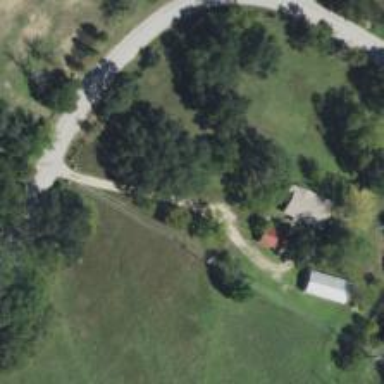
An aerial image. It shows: Driveway.